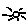
Label: sun